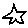
Label: star